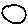
Label: circle